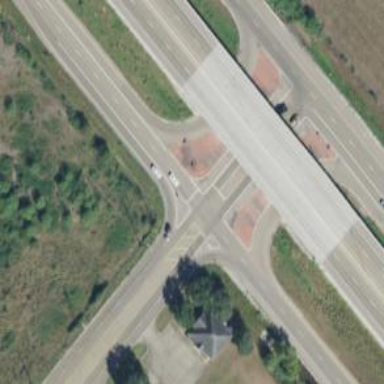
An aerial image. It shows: Secondary link road.